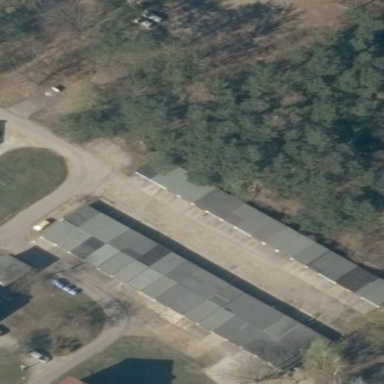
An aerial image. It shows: Group of garages.